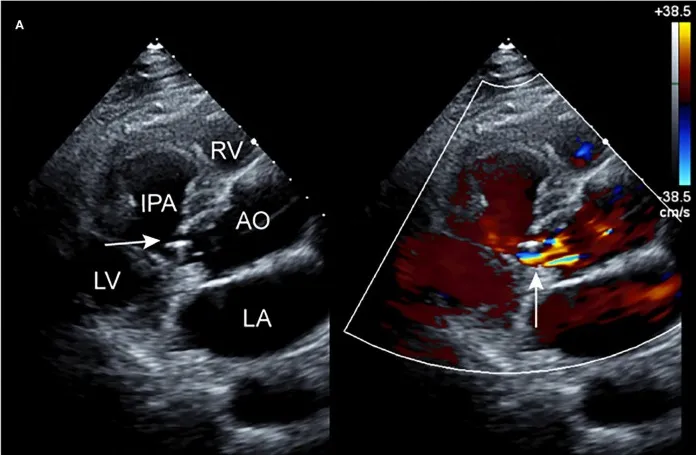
Two-dimensional transthoracic echocardiographic images. (A) Long-axis view of the left ventricle showing an echo-lucent cavity in the left-ventricular myocardium with abnormal blood flow on color Doppler (arrow).
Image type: radiology (ultrasound)